Interaction volume radius: 5 \u00c5
Interaction volume height: 10 \u00c5
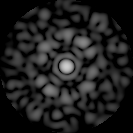
Disorder parameter: 0.8438